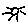
Label: sun